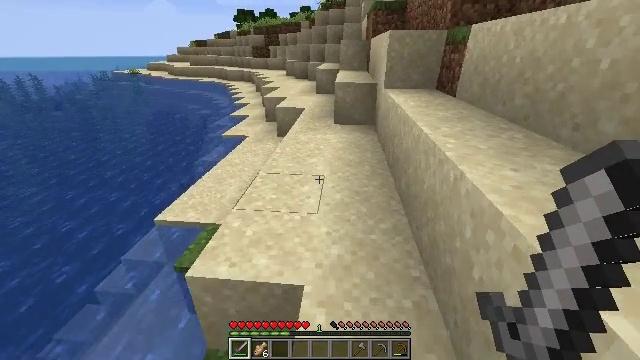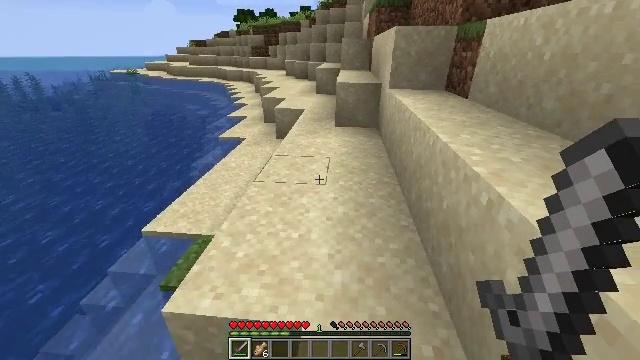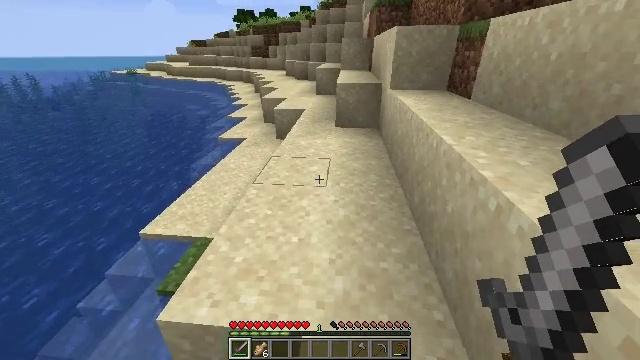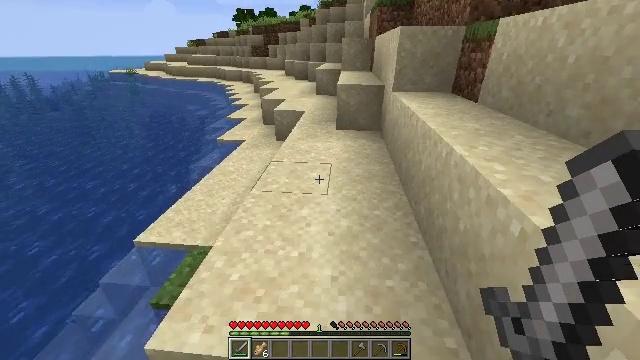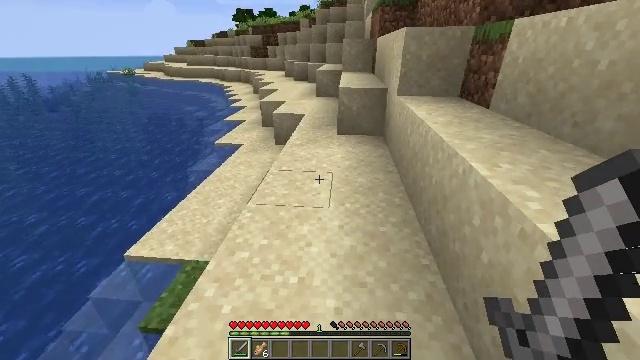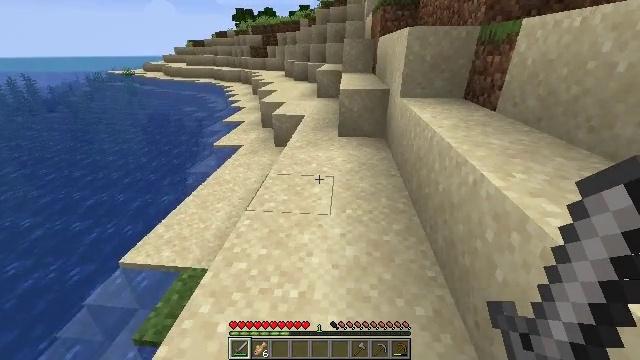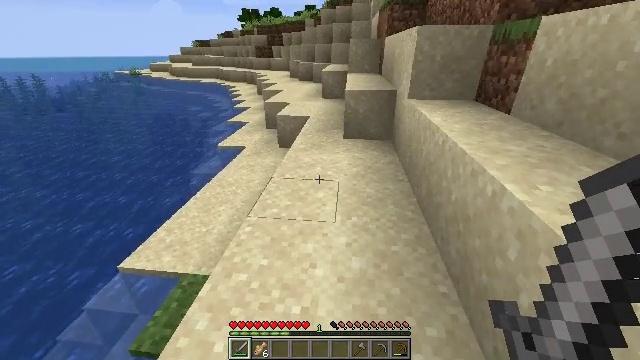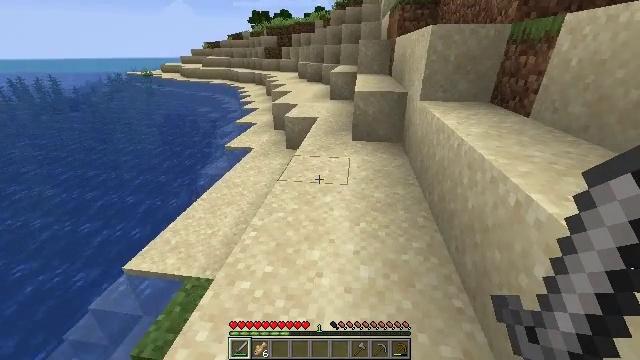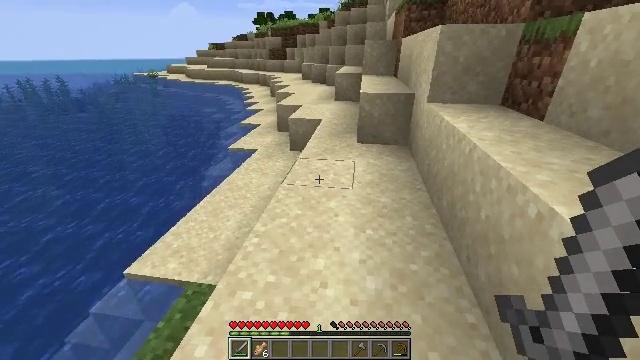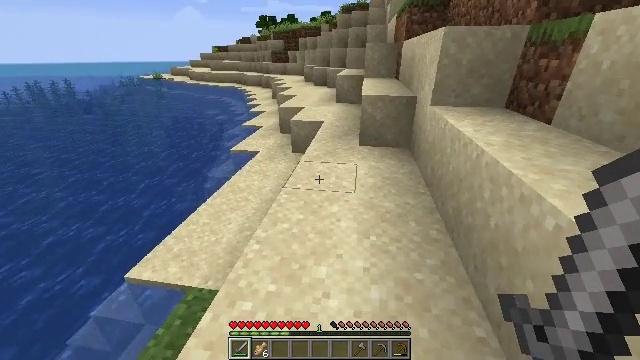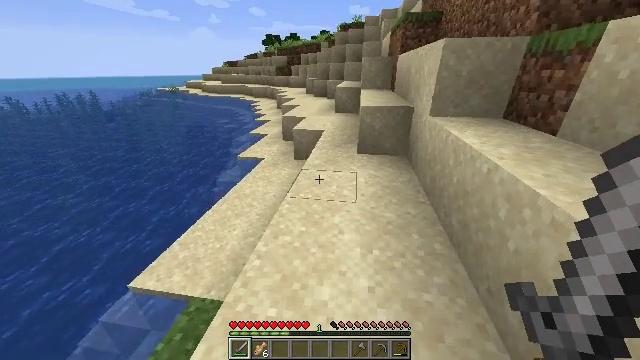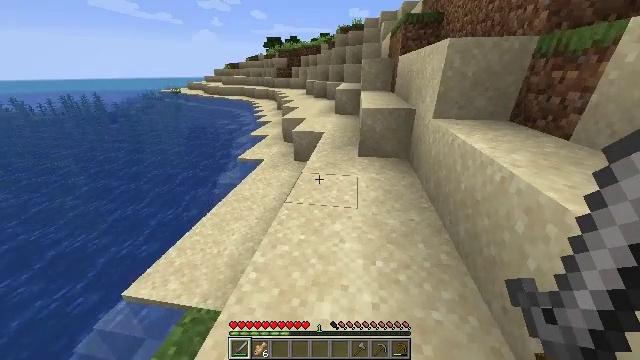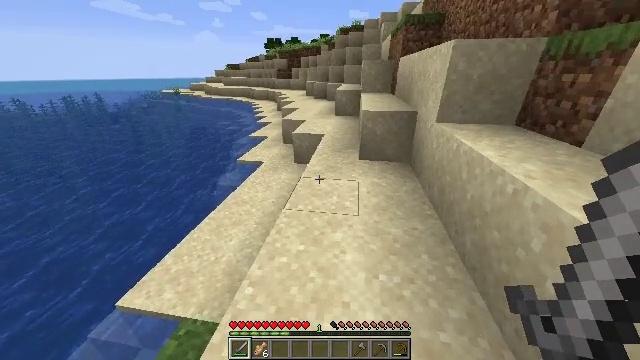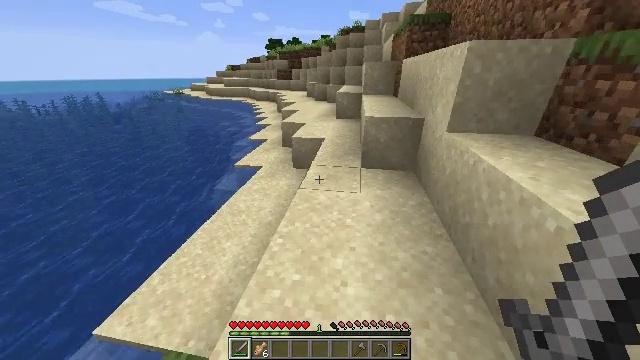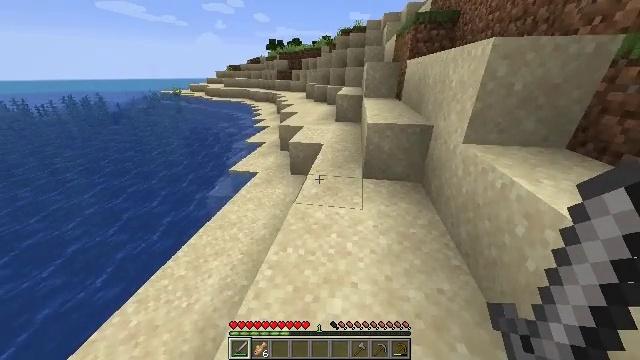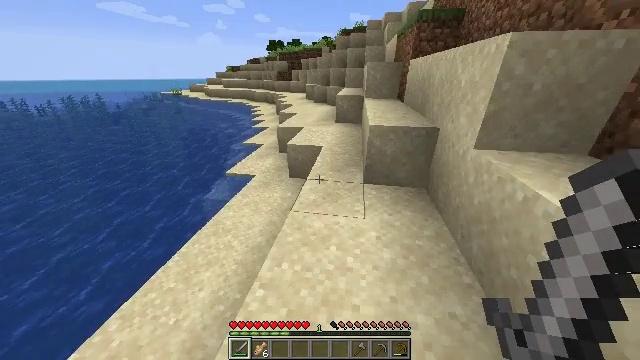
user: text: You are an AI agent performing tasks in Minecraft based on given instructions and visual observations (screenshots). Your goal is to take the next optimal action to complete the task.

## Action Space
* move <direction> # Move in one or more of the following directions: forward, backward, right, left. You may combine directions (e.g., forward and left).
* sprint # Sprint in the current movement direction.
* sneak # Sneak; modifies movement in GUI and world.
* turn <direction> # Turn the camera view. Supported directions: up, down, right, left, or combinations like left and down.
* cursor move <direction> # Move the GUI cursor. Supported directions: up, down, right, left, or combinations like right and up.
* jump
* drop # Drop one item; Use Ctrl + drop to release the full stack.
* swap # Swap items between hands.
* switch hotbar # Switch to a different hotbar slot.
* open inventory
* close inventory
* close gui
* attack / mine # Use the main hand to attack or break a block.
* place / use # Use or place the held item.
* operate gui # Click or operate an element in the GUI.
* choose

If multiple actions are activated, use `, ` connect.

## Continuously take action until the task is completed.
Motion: motion action
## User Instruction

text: Kill the cod.
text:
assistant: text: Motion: move forward
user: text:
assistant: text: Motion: no_op
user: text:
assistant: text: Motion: move forward
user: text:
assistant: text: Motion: move forward
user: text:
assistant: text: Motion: move forward
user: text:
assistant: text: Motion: turn left
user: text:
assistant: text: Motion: turn left
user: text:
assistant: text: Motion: move forward
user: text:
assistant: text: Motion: move forward
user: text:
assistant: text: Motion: move forward
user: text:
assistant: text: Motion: move forward
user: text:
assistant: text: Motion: move forward
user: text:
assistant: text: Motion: move forward
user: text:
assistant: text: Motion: move forward
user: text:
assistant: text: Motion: move forward
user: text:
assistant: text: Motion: move forward
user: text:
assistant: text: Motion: move forward
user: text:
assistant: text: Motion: move forward
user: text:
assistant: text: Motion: move forward
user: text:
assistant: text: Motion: move forward
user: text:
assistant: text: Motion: move forward
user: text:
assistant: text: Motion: move forward
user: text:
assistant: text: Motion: move forward
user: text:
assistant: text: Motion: move forward
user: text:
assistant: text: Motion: move forward
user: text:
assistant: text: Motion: move forward
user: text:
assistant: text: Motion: move forward
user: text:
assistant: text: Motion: move forward
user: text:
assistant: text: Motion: move forward
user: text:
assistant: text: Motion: move forward